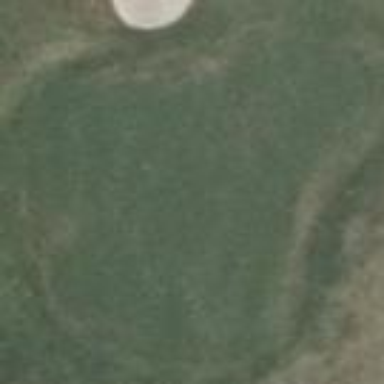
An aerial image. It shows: Golf green.